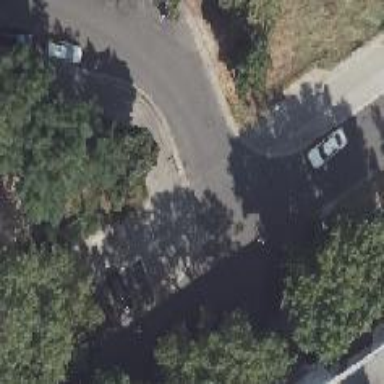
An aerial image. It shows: Asphalt footway with unmarked crossing.